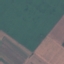
Label: AnnualCrop